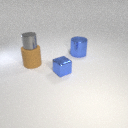
small gray metal cylinder above large brown rubber cylinder